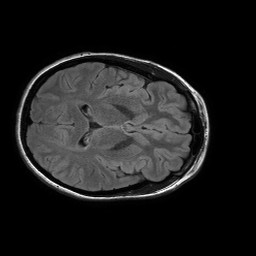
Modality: FLAIR
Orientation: axial
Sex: female
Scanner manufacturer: philips
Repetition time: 11 s
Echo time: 0.125 s